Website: bh-photo
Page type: address-validator
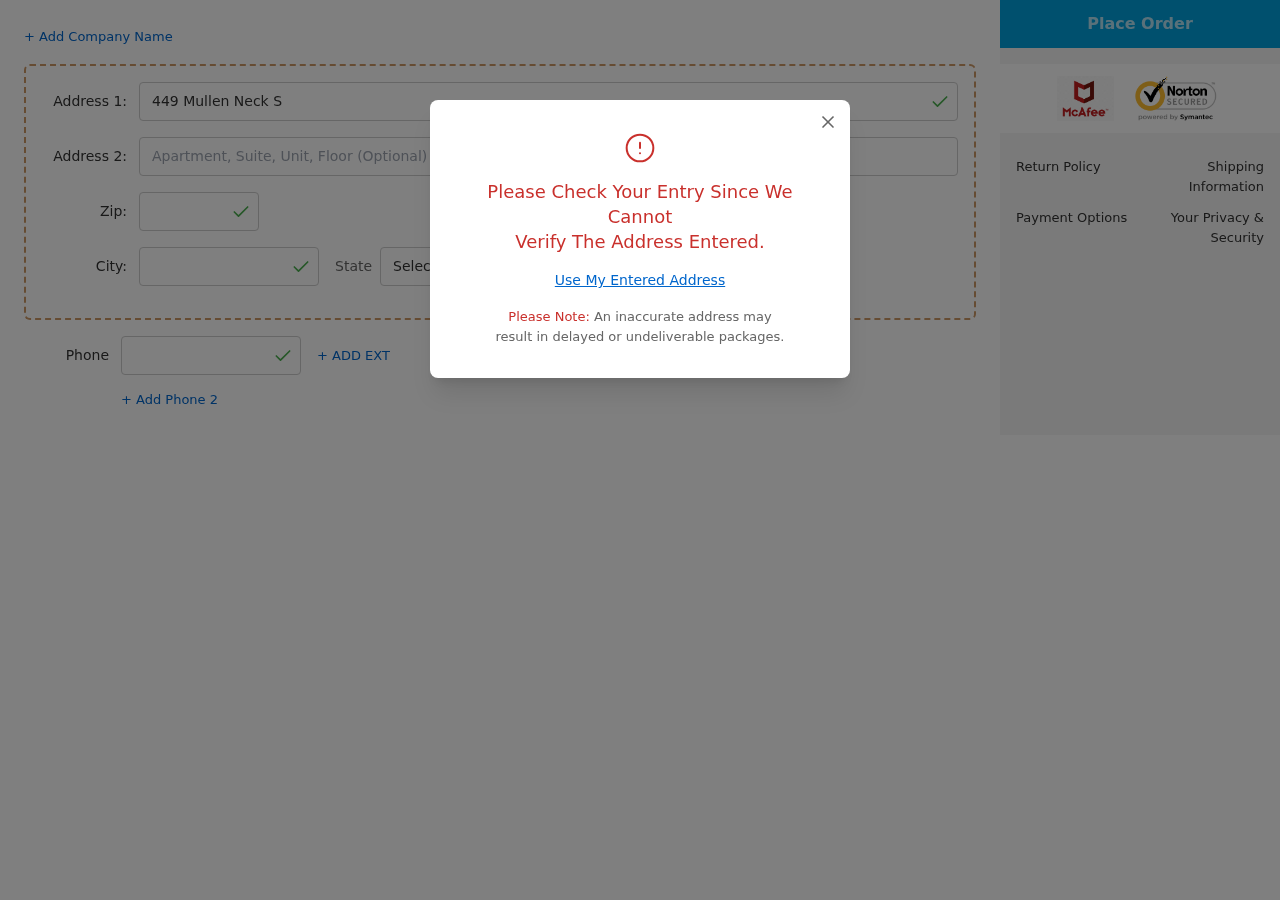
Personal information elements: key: PII_CITY
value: Barbarabury
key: PII_PHONE
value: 9338172517
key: PII_POSTCODE
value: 97653
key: PII_STATE_ABBR
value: ID
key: PII_STREET
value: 449 Mullen Neck Suite 114
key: PII_STREET2
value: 0892 Priscilla Crossroad